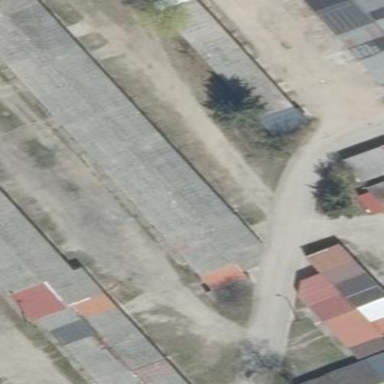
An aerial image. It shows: Group of garages.